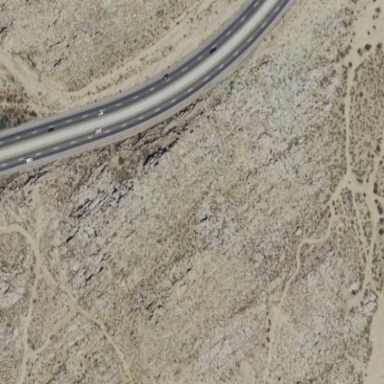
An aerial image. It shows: Natural scree.